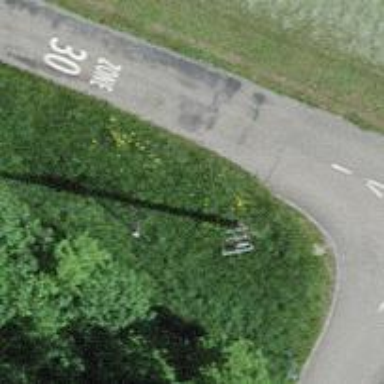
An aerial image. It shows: Termination pole used for power distribution.